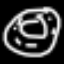
Label: donut